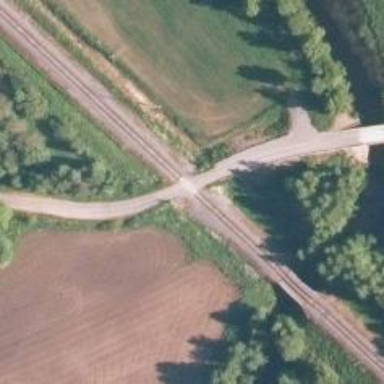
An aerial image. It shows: Level crossing with saltire marking.